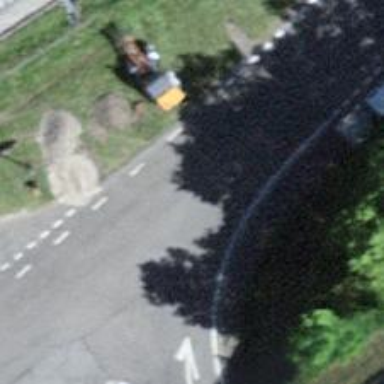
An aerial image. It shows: Public transport stop position.